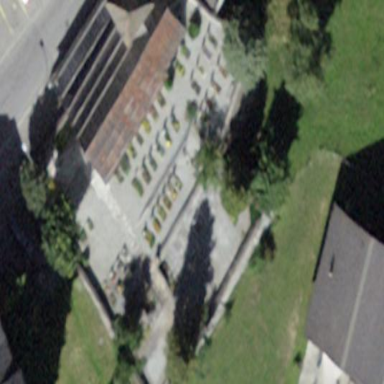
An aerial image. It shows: Graveyard.